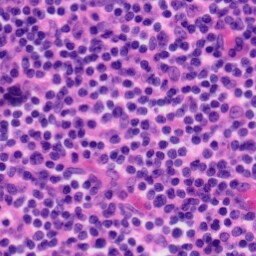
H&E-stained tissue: Tonsil